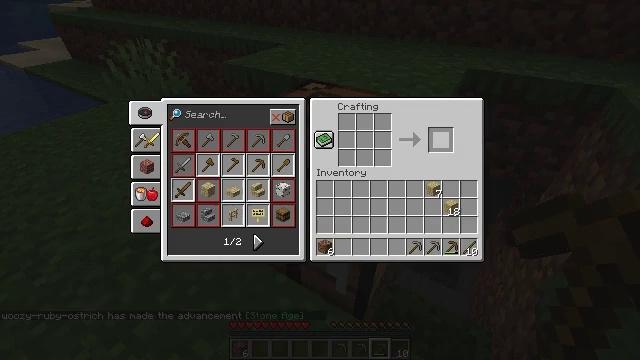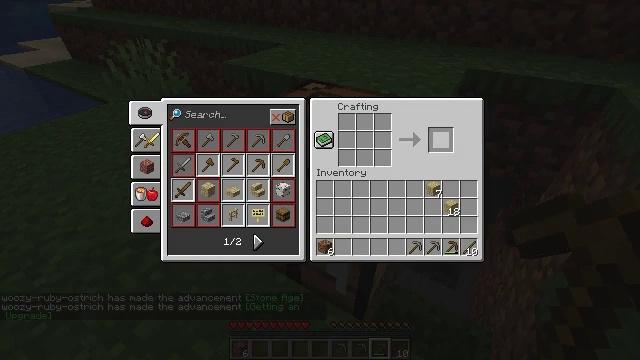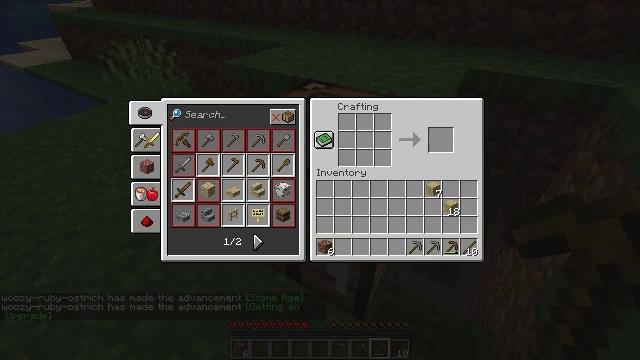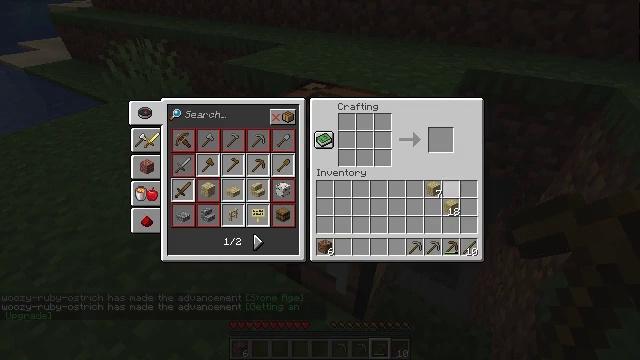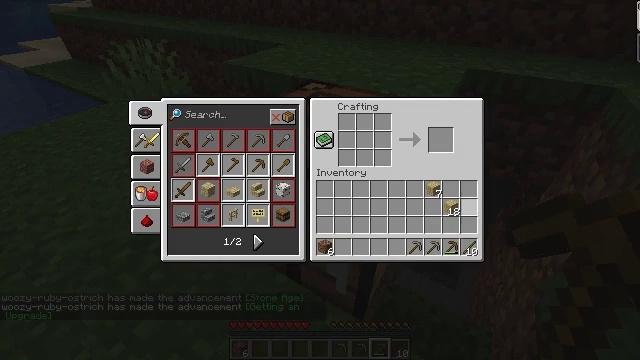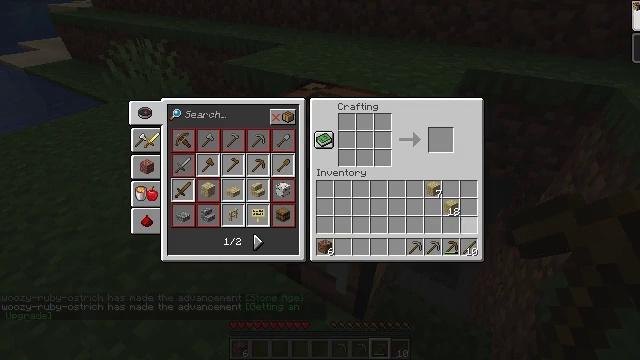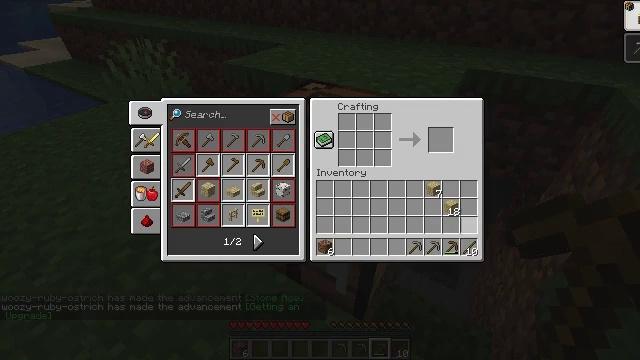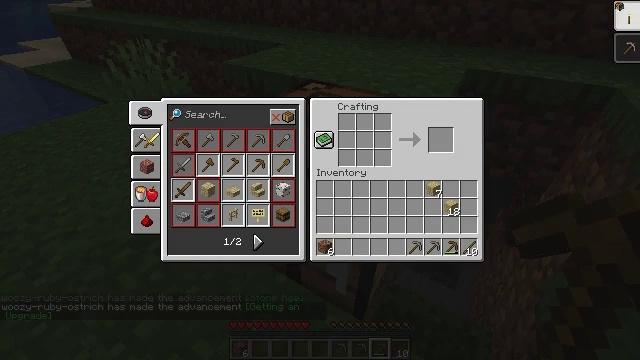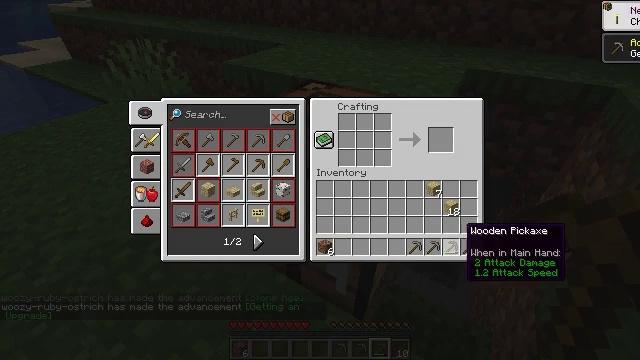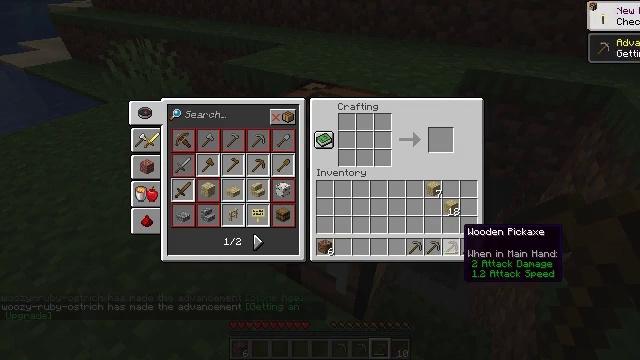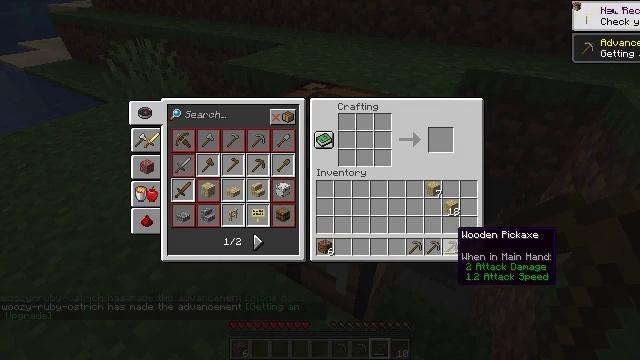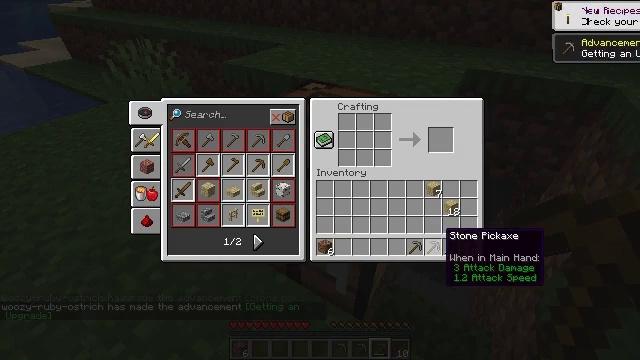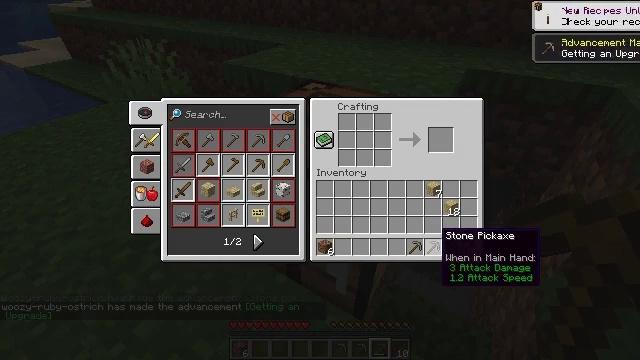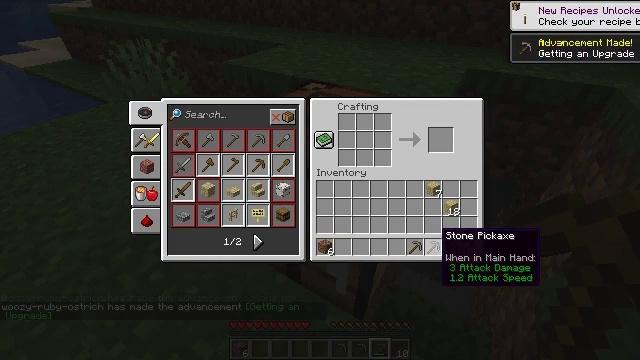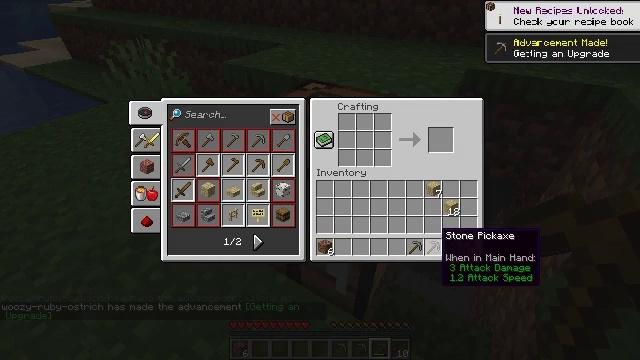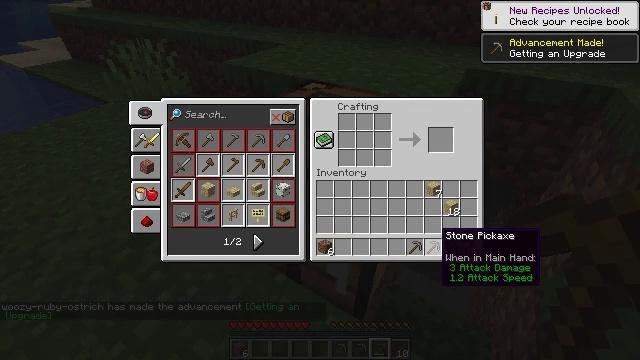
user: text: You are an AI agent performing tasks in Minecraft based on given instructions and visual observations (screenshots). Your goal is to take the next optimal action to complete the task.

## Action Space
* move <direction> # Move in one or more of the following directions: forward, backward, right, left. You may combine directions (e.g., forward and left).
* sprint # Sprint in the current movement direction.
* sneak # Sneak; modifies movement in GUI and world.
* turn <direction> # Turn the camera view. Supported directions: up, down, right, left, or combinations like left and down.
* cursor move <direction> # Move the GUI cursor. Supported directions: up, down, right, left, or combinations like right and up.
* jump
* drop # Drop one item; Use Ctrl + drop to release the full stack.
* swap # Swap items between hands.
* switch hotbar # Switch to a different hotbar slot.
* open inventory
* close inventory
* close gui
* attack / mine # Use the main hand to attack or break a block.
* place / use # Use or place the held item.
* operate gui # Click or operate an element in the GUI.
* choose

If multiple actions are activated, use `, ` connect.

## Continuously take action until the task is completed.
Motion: motion action
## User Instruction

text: Get the crafting table into the inventory.
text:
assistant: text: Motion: sneak, cursor move down, open gui
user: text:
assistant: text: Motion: sneak, cursor move down
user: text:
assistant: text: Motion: sneak, cursor move down
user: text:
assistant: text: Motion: sneak, cursor move right and down
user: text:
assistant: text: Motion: sneak, cursor move down
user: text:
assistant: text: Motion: no_op
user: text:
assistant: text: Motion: no_op
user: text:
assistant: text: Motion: no_op
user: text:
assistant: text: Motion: no_op
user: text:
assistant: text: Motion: no_op
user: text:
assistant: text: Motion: cursor move left
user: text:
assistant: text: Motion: no_op
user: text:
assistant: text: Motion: no_op
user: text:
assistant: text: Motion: no_op
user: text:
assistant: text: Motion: no_op
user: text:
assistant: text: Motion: operate gui
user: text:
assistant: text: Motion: operate gui
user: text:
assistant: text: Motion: cursor move left
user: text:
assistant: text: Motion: cursor move left
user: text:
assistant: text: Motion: cursor move left
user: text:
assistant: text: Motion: cursor move left
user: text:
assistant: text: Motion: no_op
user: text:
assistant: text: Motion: no_op
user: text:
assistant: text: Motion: no_op
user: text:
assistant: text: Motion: no_op
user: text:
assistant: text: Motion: operate gui
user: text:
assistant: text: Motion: operate gui
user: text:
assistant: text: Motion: operate gui
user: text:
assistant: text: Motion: cursor move right
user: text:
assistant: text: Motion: cursor move right